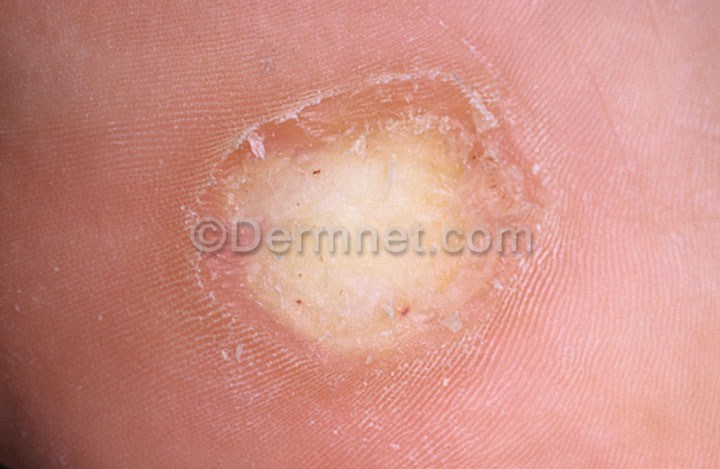
Disease: Warts Molluscum and other Viral Infections